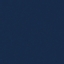
Land use / land cover: SeaLake